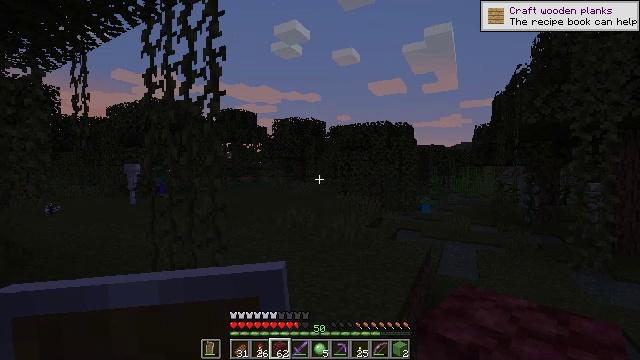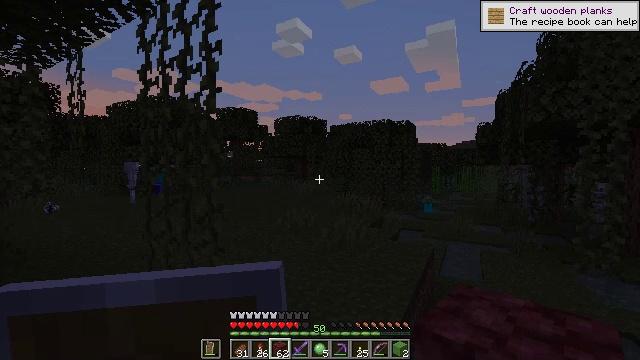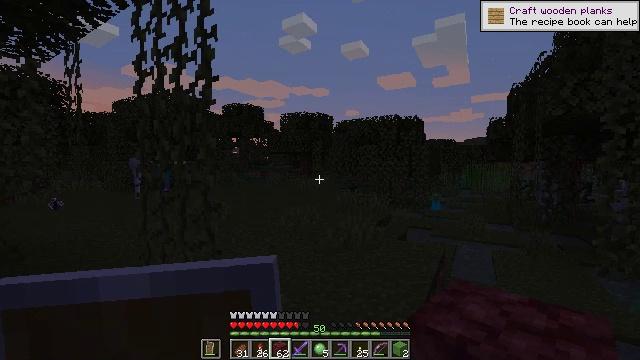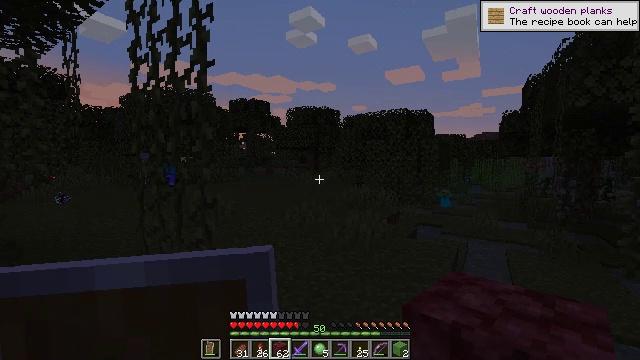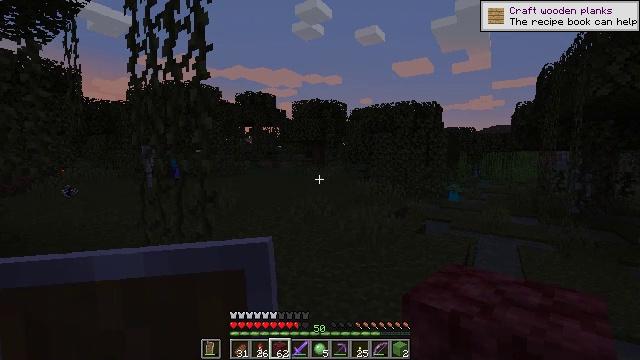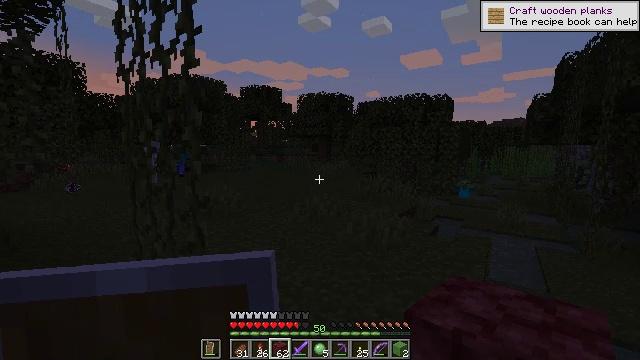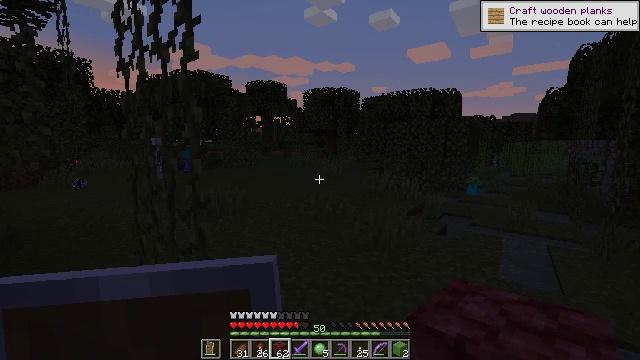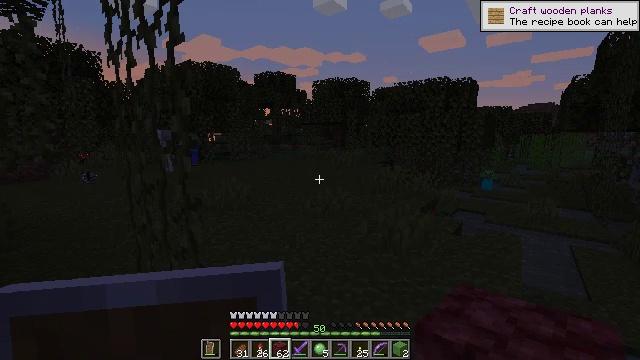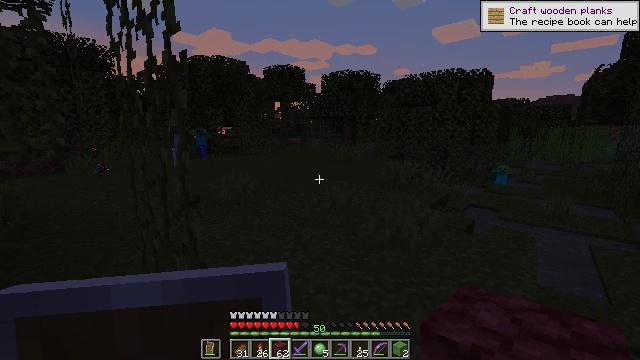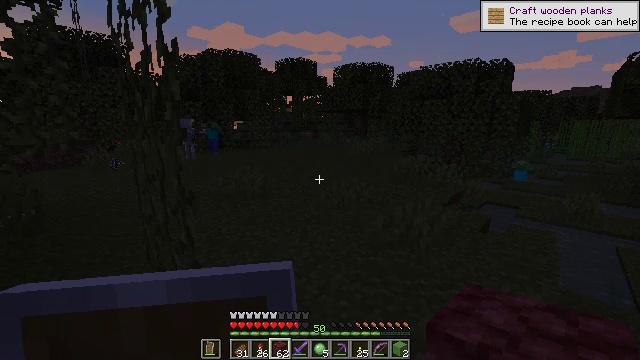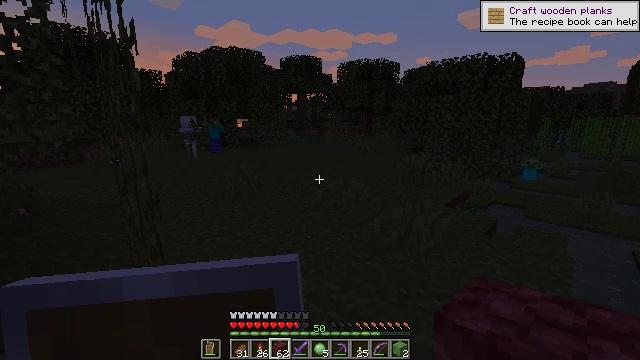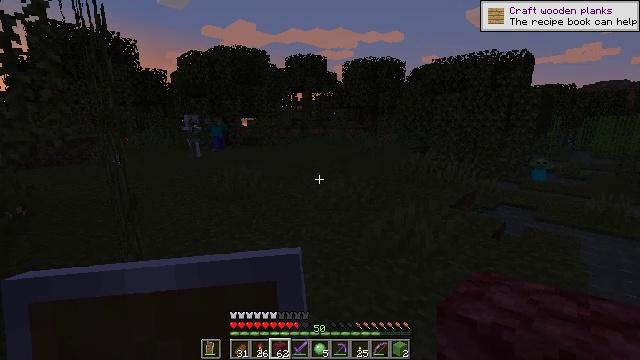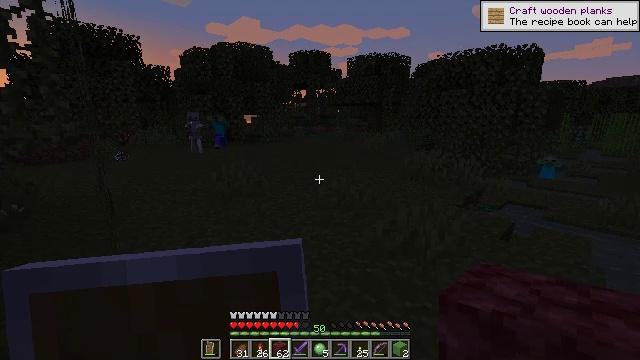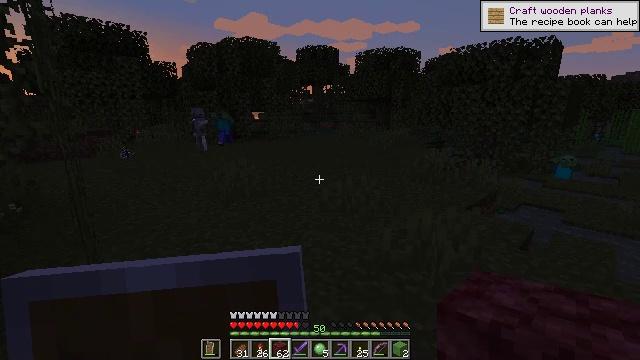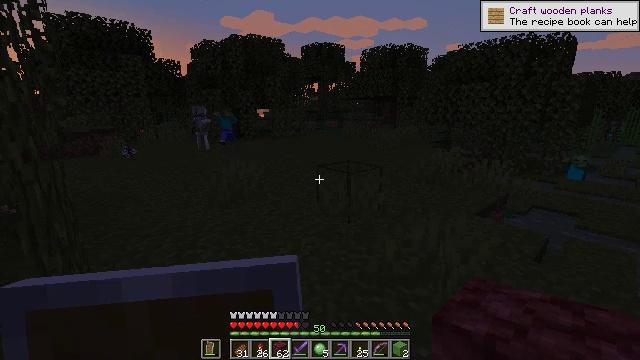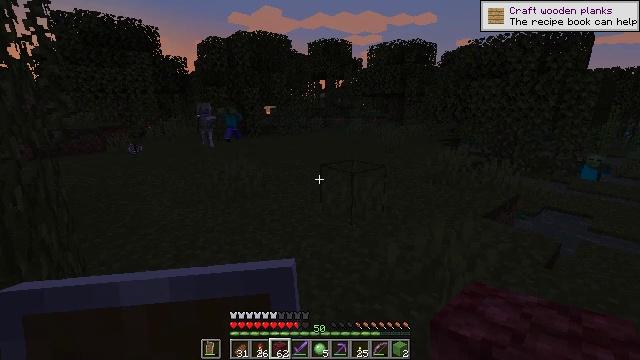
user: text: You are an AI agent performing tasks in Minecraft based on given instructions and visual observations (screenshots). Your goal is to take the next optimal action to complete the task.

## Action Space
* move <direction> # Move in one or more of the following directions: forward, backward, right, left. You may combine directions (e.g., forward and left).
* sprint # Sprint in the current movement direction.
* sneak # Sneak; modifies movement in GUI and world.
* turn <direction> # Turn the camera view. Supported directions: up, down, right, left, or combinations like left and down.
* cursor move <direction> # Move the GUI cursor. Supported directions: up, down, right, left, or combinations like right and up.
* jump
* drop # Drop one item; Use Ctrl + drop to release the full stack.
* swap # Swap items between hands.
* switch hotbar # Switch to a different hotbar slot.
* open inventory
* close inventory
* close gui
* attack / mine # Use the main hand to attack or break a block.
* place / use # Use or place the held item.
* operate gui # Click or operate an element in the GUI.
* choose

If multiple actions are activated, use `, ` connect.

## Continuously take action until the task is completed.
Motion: motion action
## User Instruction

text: Combat the slime.
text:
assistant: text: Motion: move forward
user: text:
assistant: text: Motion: move forward, turn left
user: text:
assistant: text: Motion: move forward, turn left and down
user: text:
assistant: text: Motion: move forward, turn left and down
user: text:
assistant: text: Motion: move forward, turn left and down
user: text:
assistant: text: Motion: move forward, turn left
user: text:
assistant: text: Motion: move forward and move right, turn left and down
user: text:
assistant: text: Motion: move forward and move right, turn left and down
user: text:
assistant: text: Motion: move forward and move right, turn left and down
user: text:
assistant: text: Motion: move forward and move right, turn left
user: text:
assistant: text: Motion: move forward, turn left
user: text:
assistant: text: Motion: move forward
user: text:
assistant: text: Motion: move forward, turn left
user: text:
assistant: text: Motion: move forward and move right, turn left
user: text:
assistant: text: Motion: move forward and move right, turn left
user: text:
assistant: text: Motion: move forward and move right, turn left
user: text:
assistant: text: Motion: move forward and move right, turn left
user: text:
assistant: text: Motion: move forward and move right, turn left
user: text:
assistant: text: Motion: move forward
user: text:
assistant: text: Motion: no_op
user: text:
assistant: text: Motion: no_op
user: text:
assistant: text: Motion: no_op
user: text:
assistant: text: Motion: no_op
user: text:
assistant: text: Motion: no_op
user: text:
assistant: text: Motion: no_op
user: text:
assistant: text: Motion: move forward
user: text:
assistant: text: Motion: move forward
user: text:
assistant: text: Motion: turn right
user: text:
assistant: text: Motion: move forward, turn right
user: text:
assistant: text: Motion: move forward